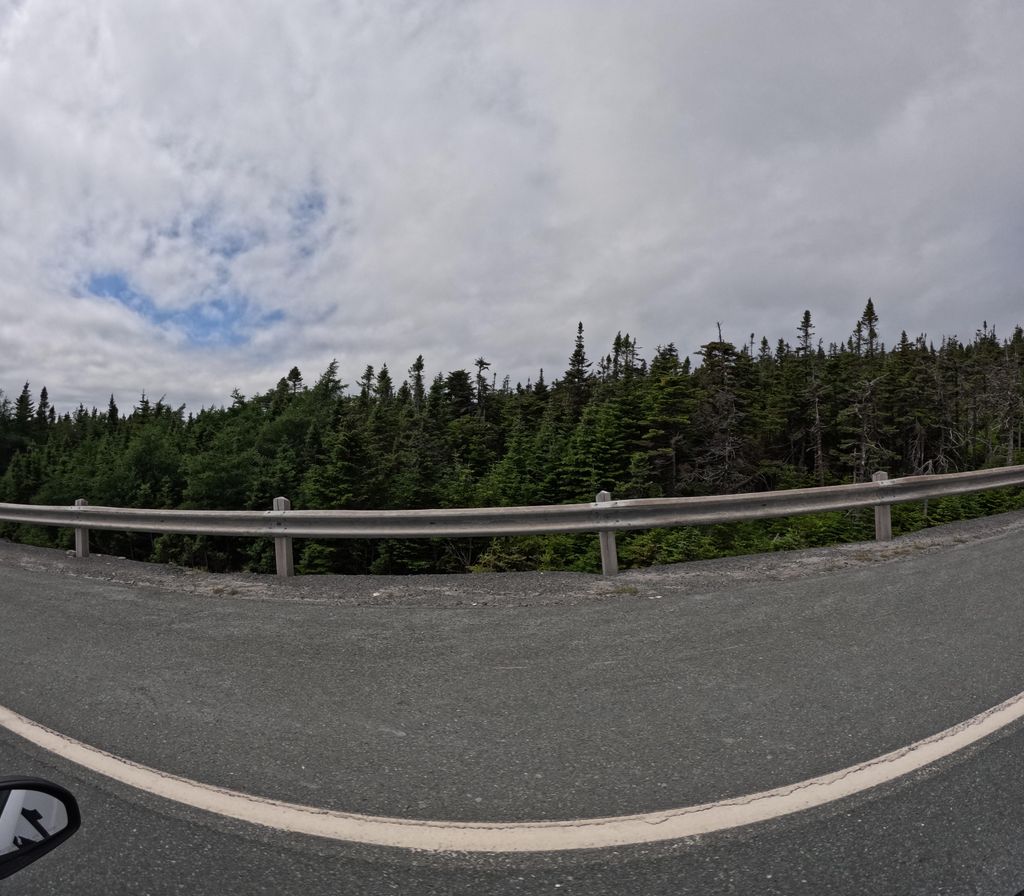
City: st_johns